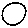
Label: circle